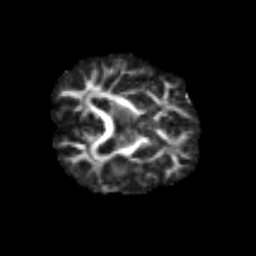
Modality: FA
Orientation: axial
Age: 61
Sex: male
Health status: ill
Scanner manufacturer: siemens
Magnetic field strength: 3 T
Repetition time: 8.7 s
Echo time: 0.11 s